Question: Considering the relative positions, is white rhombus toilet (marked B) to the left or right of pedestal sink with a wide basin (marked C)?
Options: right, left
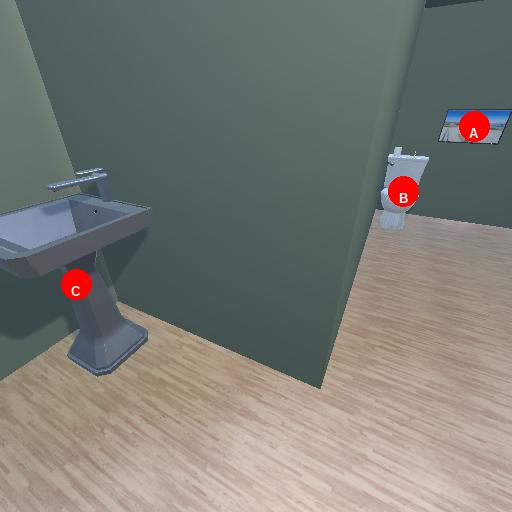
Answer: right